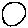
Label: circle